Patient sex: M
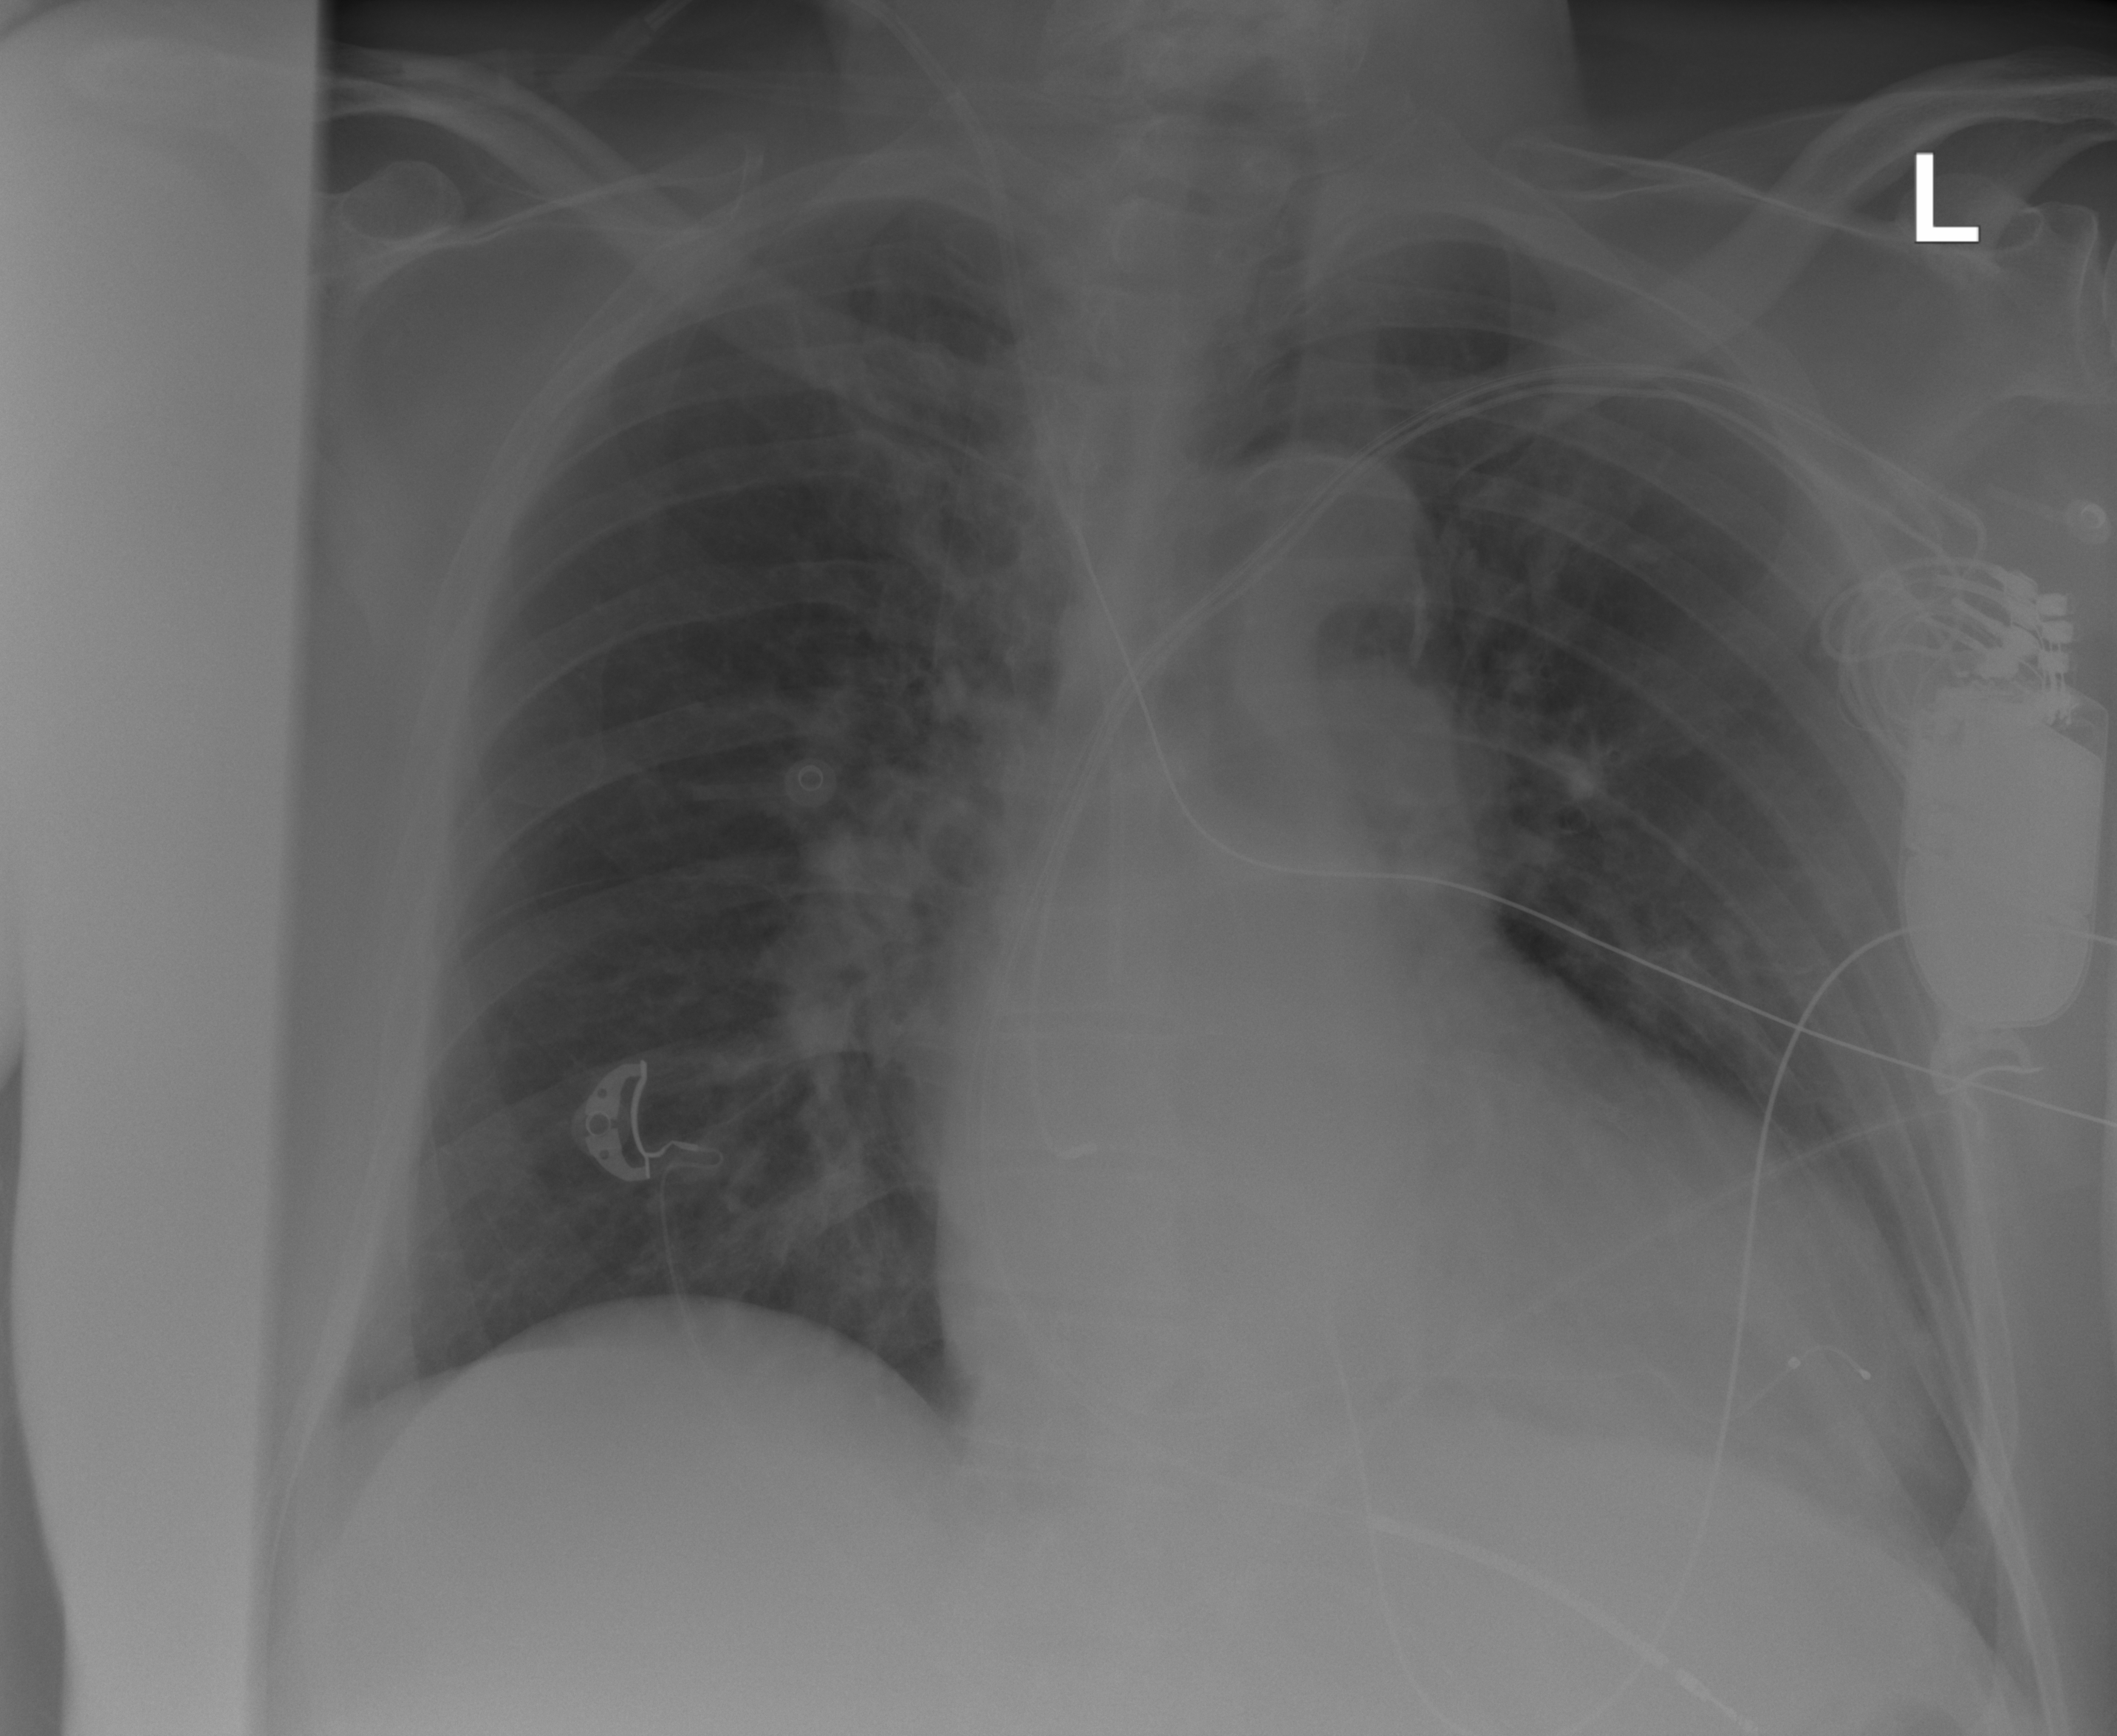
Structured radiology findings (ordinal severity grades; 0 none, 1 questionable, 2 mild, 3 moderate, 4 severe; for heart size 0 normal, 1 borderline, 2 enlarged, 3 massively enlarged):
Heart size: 2
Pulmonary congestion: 0
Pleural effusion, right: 0
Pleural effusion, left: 0
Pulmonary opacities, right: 0
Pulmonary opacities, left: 0
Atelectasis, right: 2
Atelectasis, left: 2